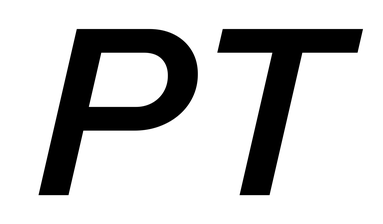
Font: InstrumentSans-Italic_SemiBold_Italic